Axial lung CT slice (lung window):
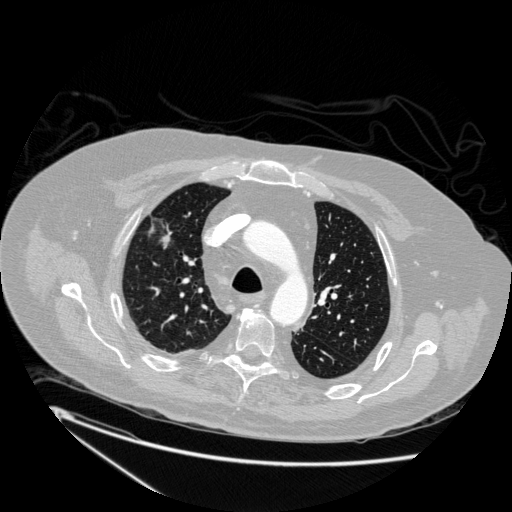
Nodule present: yes
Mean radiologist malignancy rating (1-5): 3